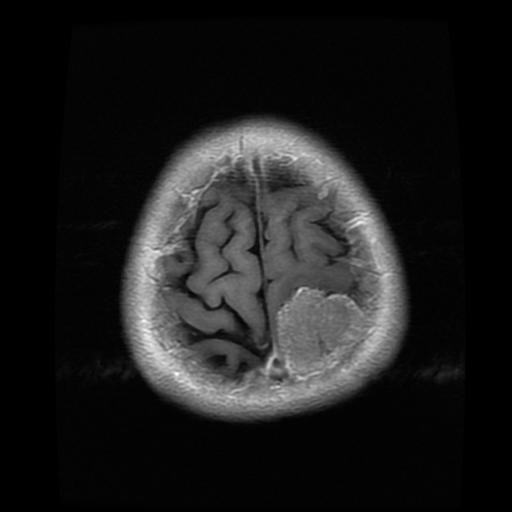
Label: meningioma